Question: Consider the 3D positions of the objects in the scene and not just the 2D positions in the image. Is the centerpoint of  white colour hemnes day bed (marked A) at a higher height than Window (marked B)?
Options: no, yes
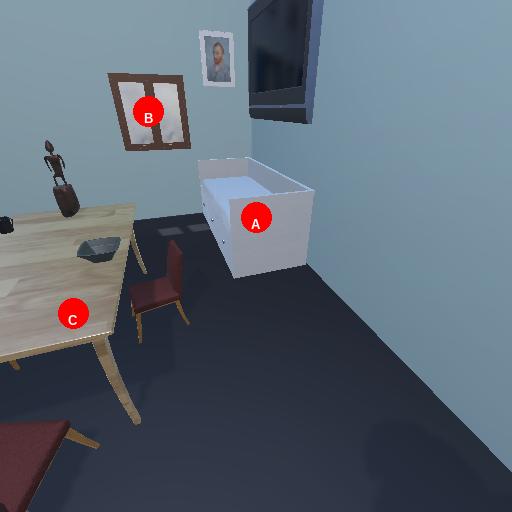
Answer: no